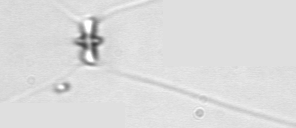
Label: Chaetoceros_didymus